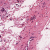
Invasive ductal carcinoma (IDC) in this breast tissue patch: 1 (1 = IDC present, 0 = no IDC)